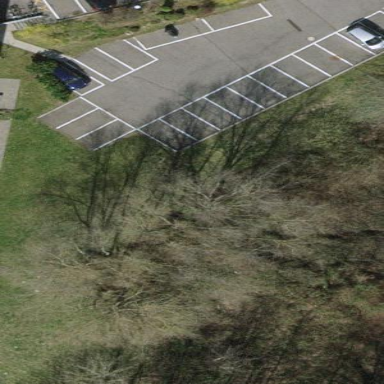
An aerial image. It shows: Parking area with surface.